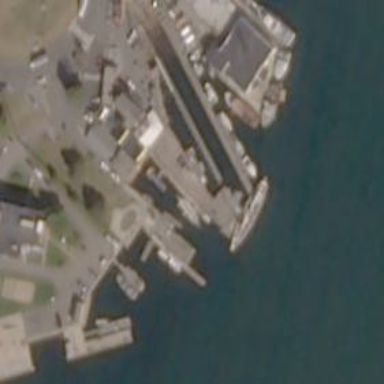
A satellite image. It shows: Man-made pier.